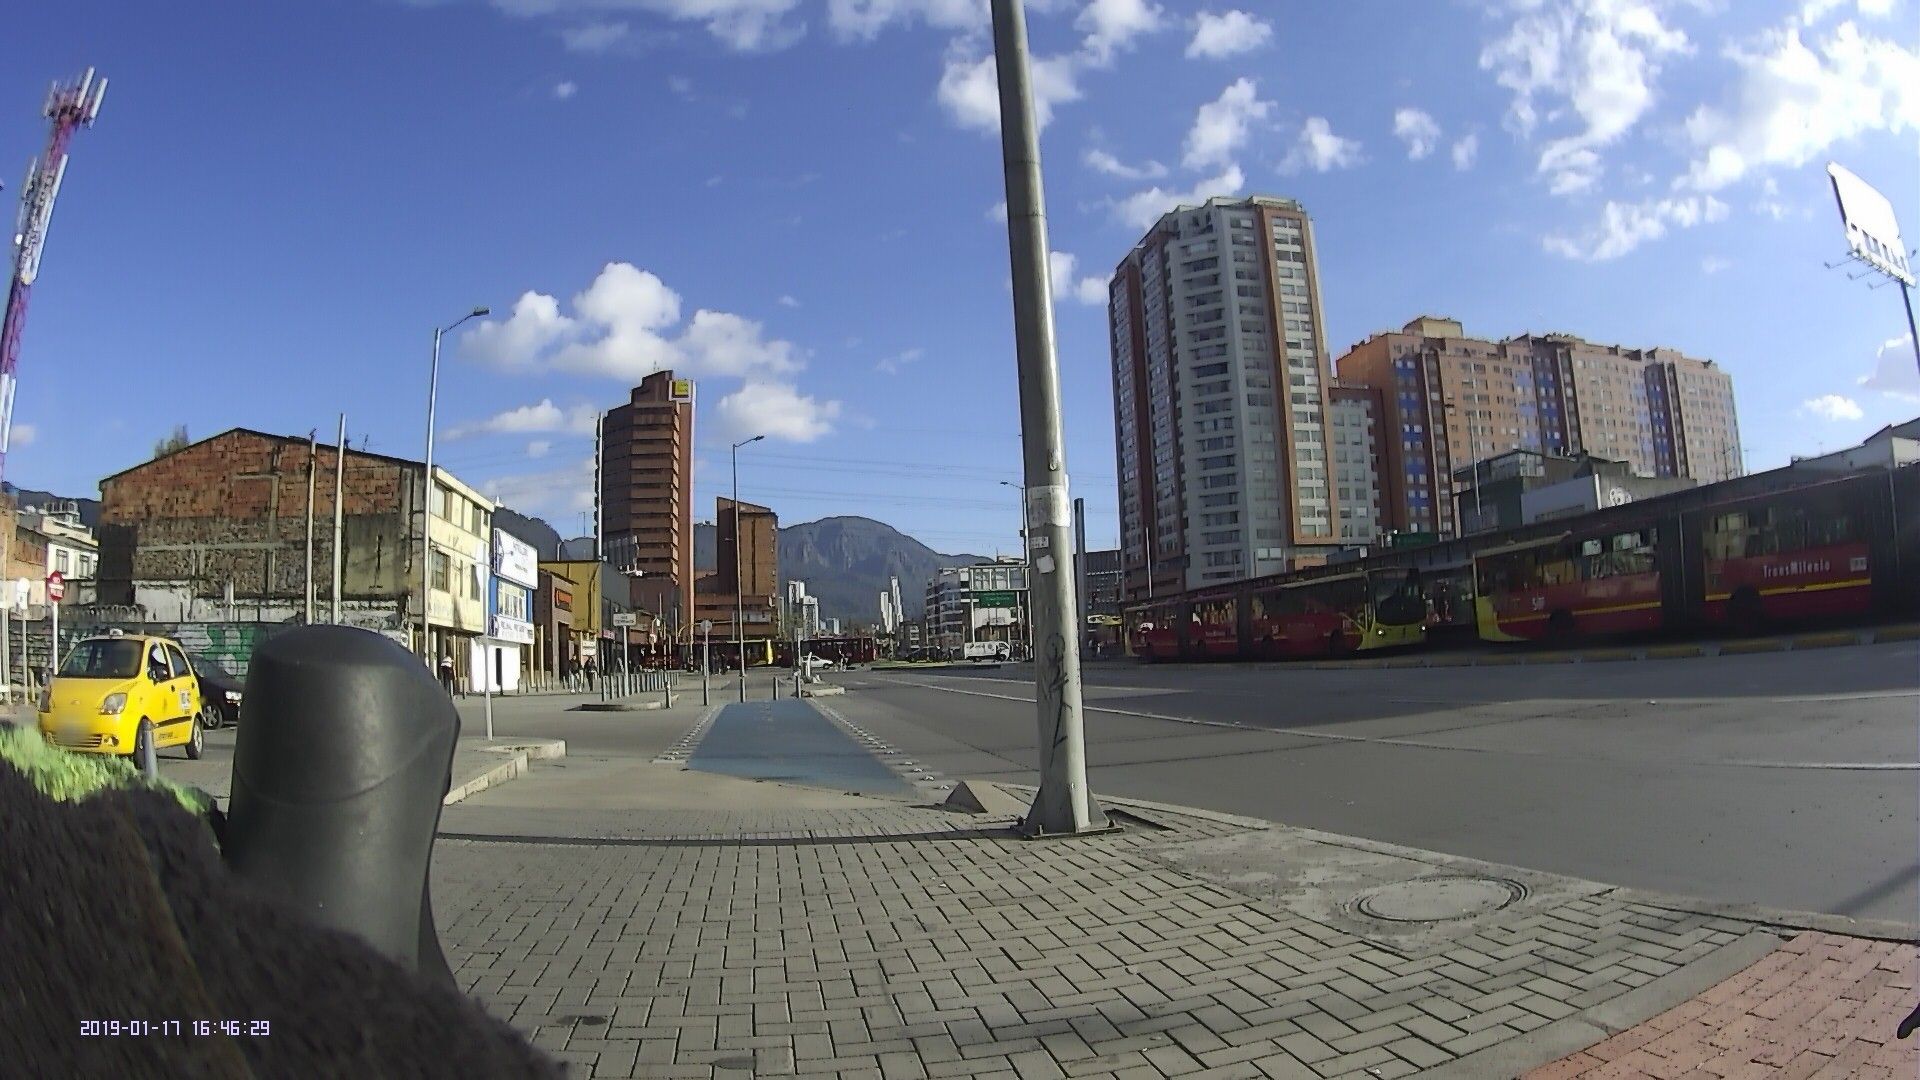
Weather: clear
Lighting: day
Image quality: good
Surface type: walking surface
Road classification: cycleway
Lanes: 2
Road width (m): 3.0
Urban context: urban centre
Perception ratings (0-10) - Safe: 2.64, Lively: 2.67, Beautiful: 2.76, Boring: 5.86, Depressing: 8.67, Wealthy: 4